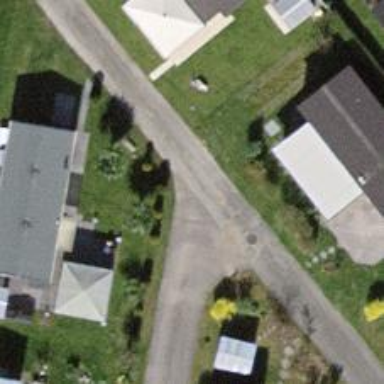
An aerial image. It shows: Alley classified as service road.